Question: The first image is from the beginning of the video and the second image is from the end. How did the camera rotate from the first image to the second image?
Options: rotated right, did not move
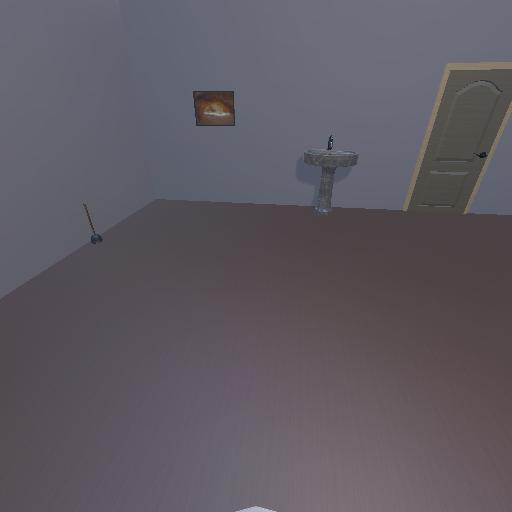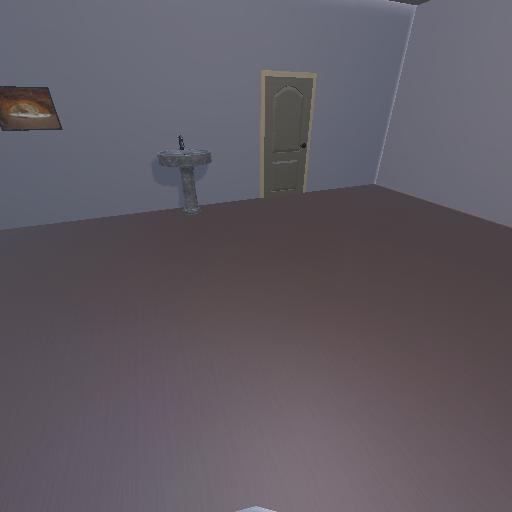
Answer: rotated right